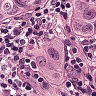
Metastatic tissue present: yes